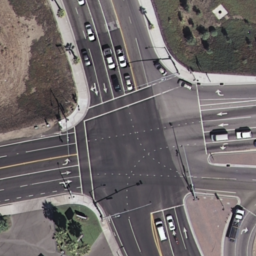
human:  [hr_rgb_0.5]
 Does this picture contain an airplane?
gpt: no

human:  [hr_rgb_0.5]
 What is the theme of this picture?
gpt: intersection

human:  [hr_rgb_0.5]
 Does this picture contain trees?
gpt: yes

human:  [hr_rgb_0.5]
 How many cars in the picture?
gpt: thirteen